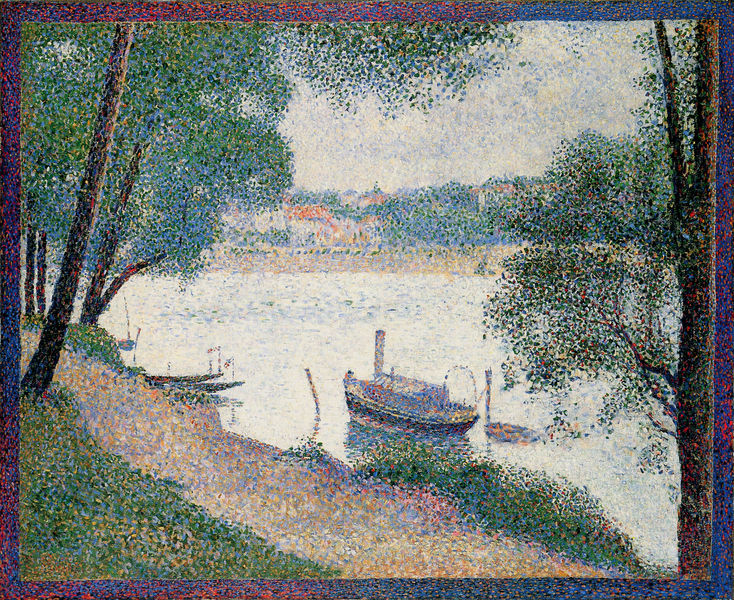
Titel: Temps gris à la Grande Jatte
Künstler: Georges Pierre Seurat
Institution: Privatbesitz
Schlagwörter: baum, blau, blätter, gemälde, himmel, laub, meer, schatten, wasser, bäume, fluss, frauen, grün, impressionismus, landschaft, see, stadt, ufer, frankreich, hell, hintergrund, holz, licht, orange, vordergrund, haus, weg, wiese, rahmen, ferne, häuser, natur, spiegelung, weide, gewässer, kanal, kirche, pfad, sonne, rosa, wald, zart, boot, boote, kahn, schornstein, küste, schiff, schiffe, sommer, strand, ruhe, rahmung, divisionismus, pointilismus, mittag, dächer, mauer, farbe, lila, violett, idylle, kai, stille, dampfer, seestück, steg, stämme, ortschaft, punkte, helligkeit, flusslandschaft, sonntag, büme, seurat, signac, getupft, anlegestelle, pointillismus, pixel, farbpunkte, ankerplatz, anlegeplatz, pissaro, pointilissmus, pointillisme, uferweg, flirrend, farbpunkten, zarat